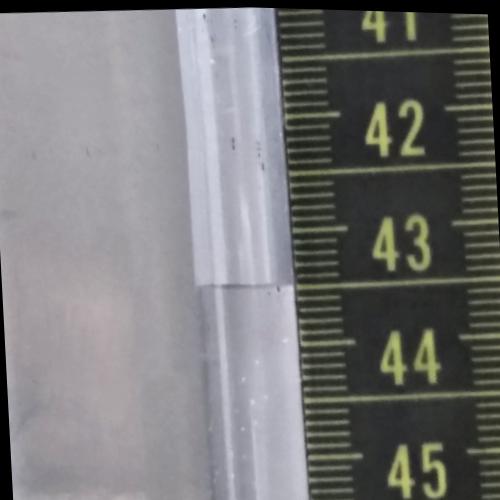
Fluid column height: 43.5 cm